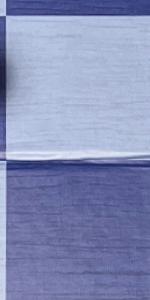
Label: Empty